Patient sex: M
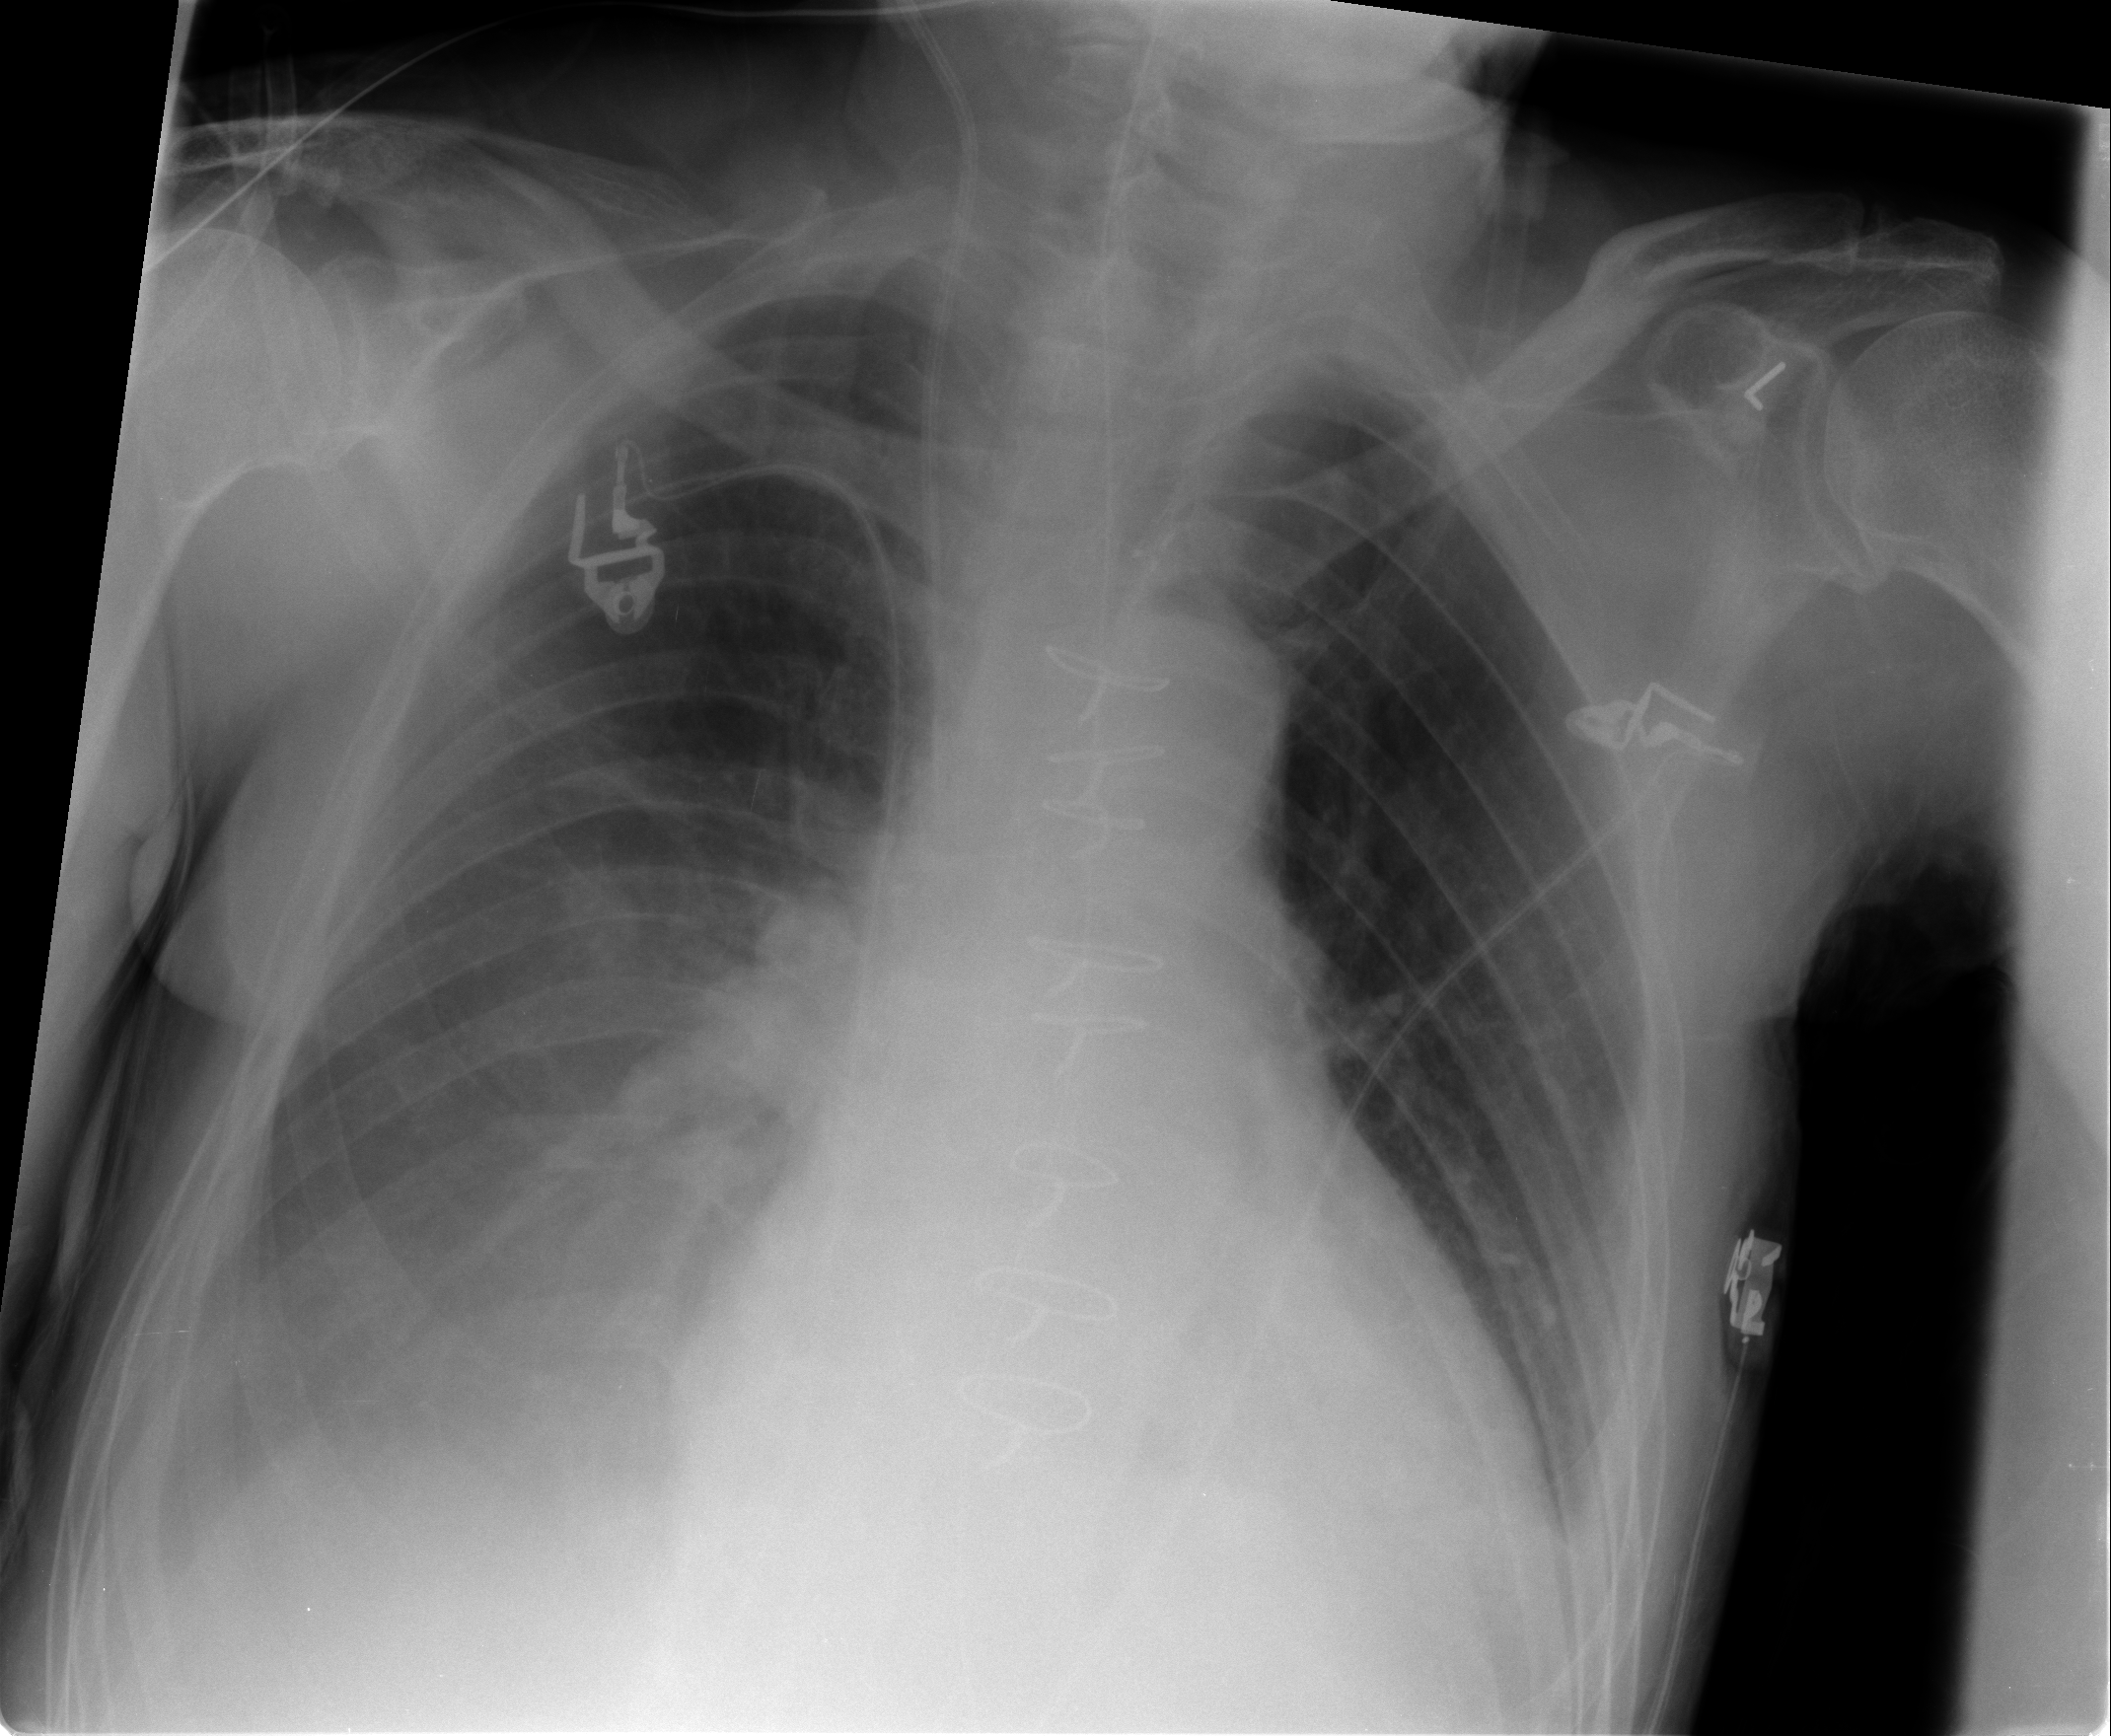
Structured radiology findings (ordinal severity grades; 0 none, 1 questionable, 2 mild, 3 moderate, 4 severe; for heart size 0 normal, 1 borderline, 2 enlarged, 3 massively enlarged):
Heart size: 2
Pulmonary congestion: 0
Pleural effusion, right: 3
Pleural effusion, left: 2
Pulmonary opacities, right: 0
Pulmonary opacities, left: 0
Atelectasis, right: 2
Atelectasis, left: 2